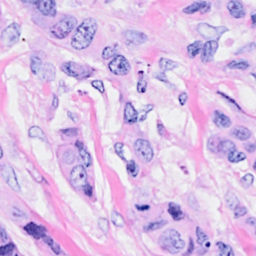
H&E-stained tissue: Breast